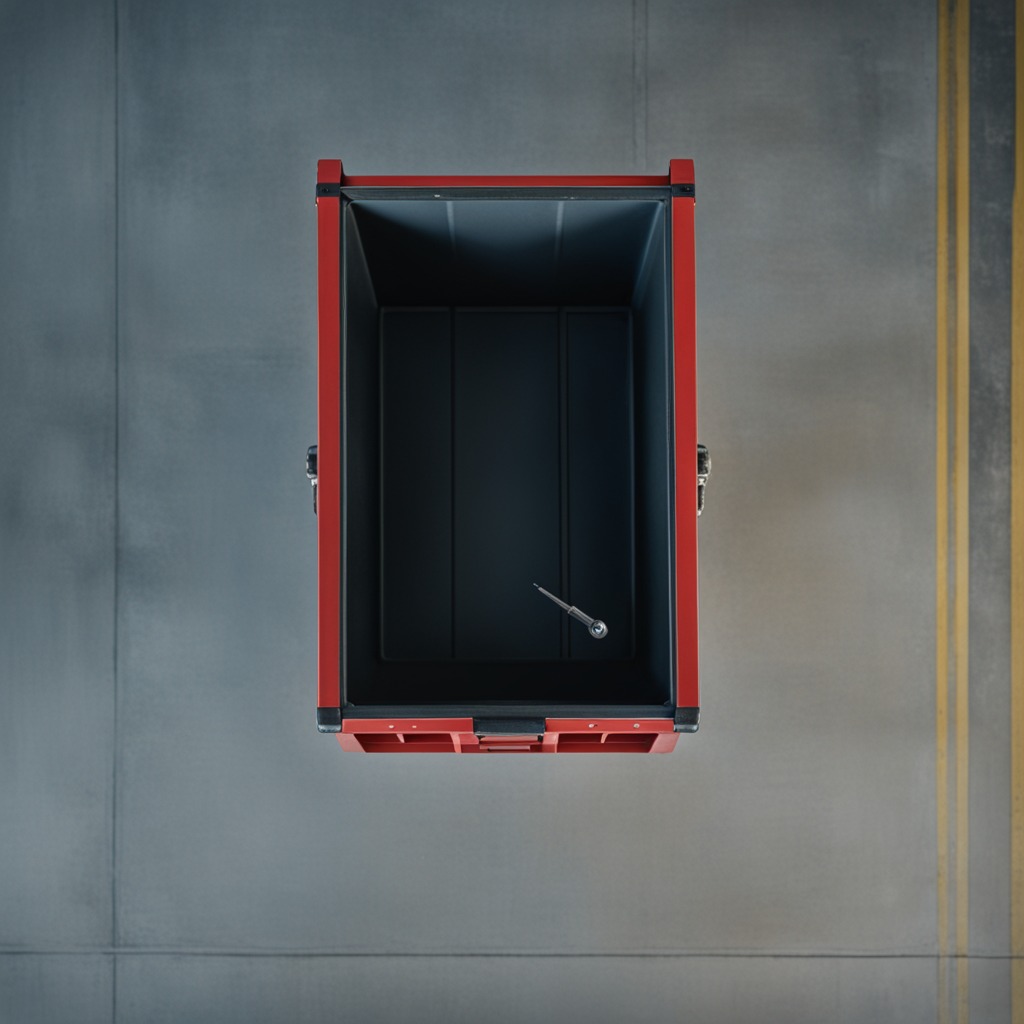
A screwdriver lies on a toolbox surface in an airplane hangar workshop.